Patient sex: F
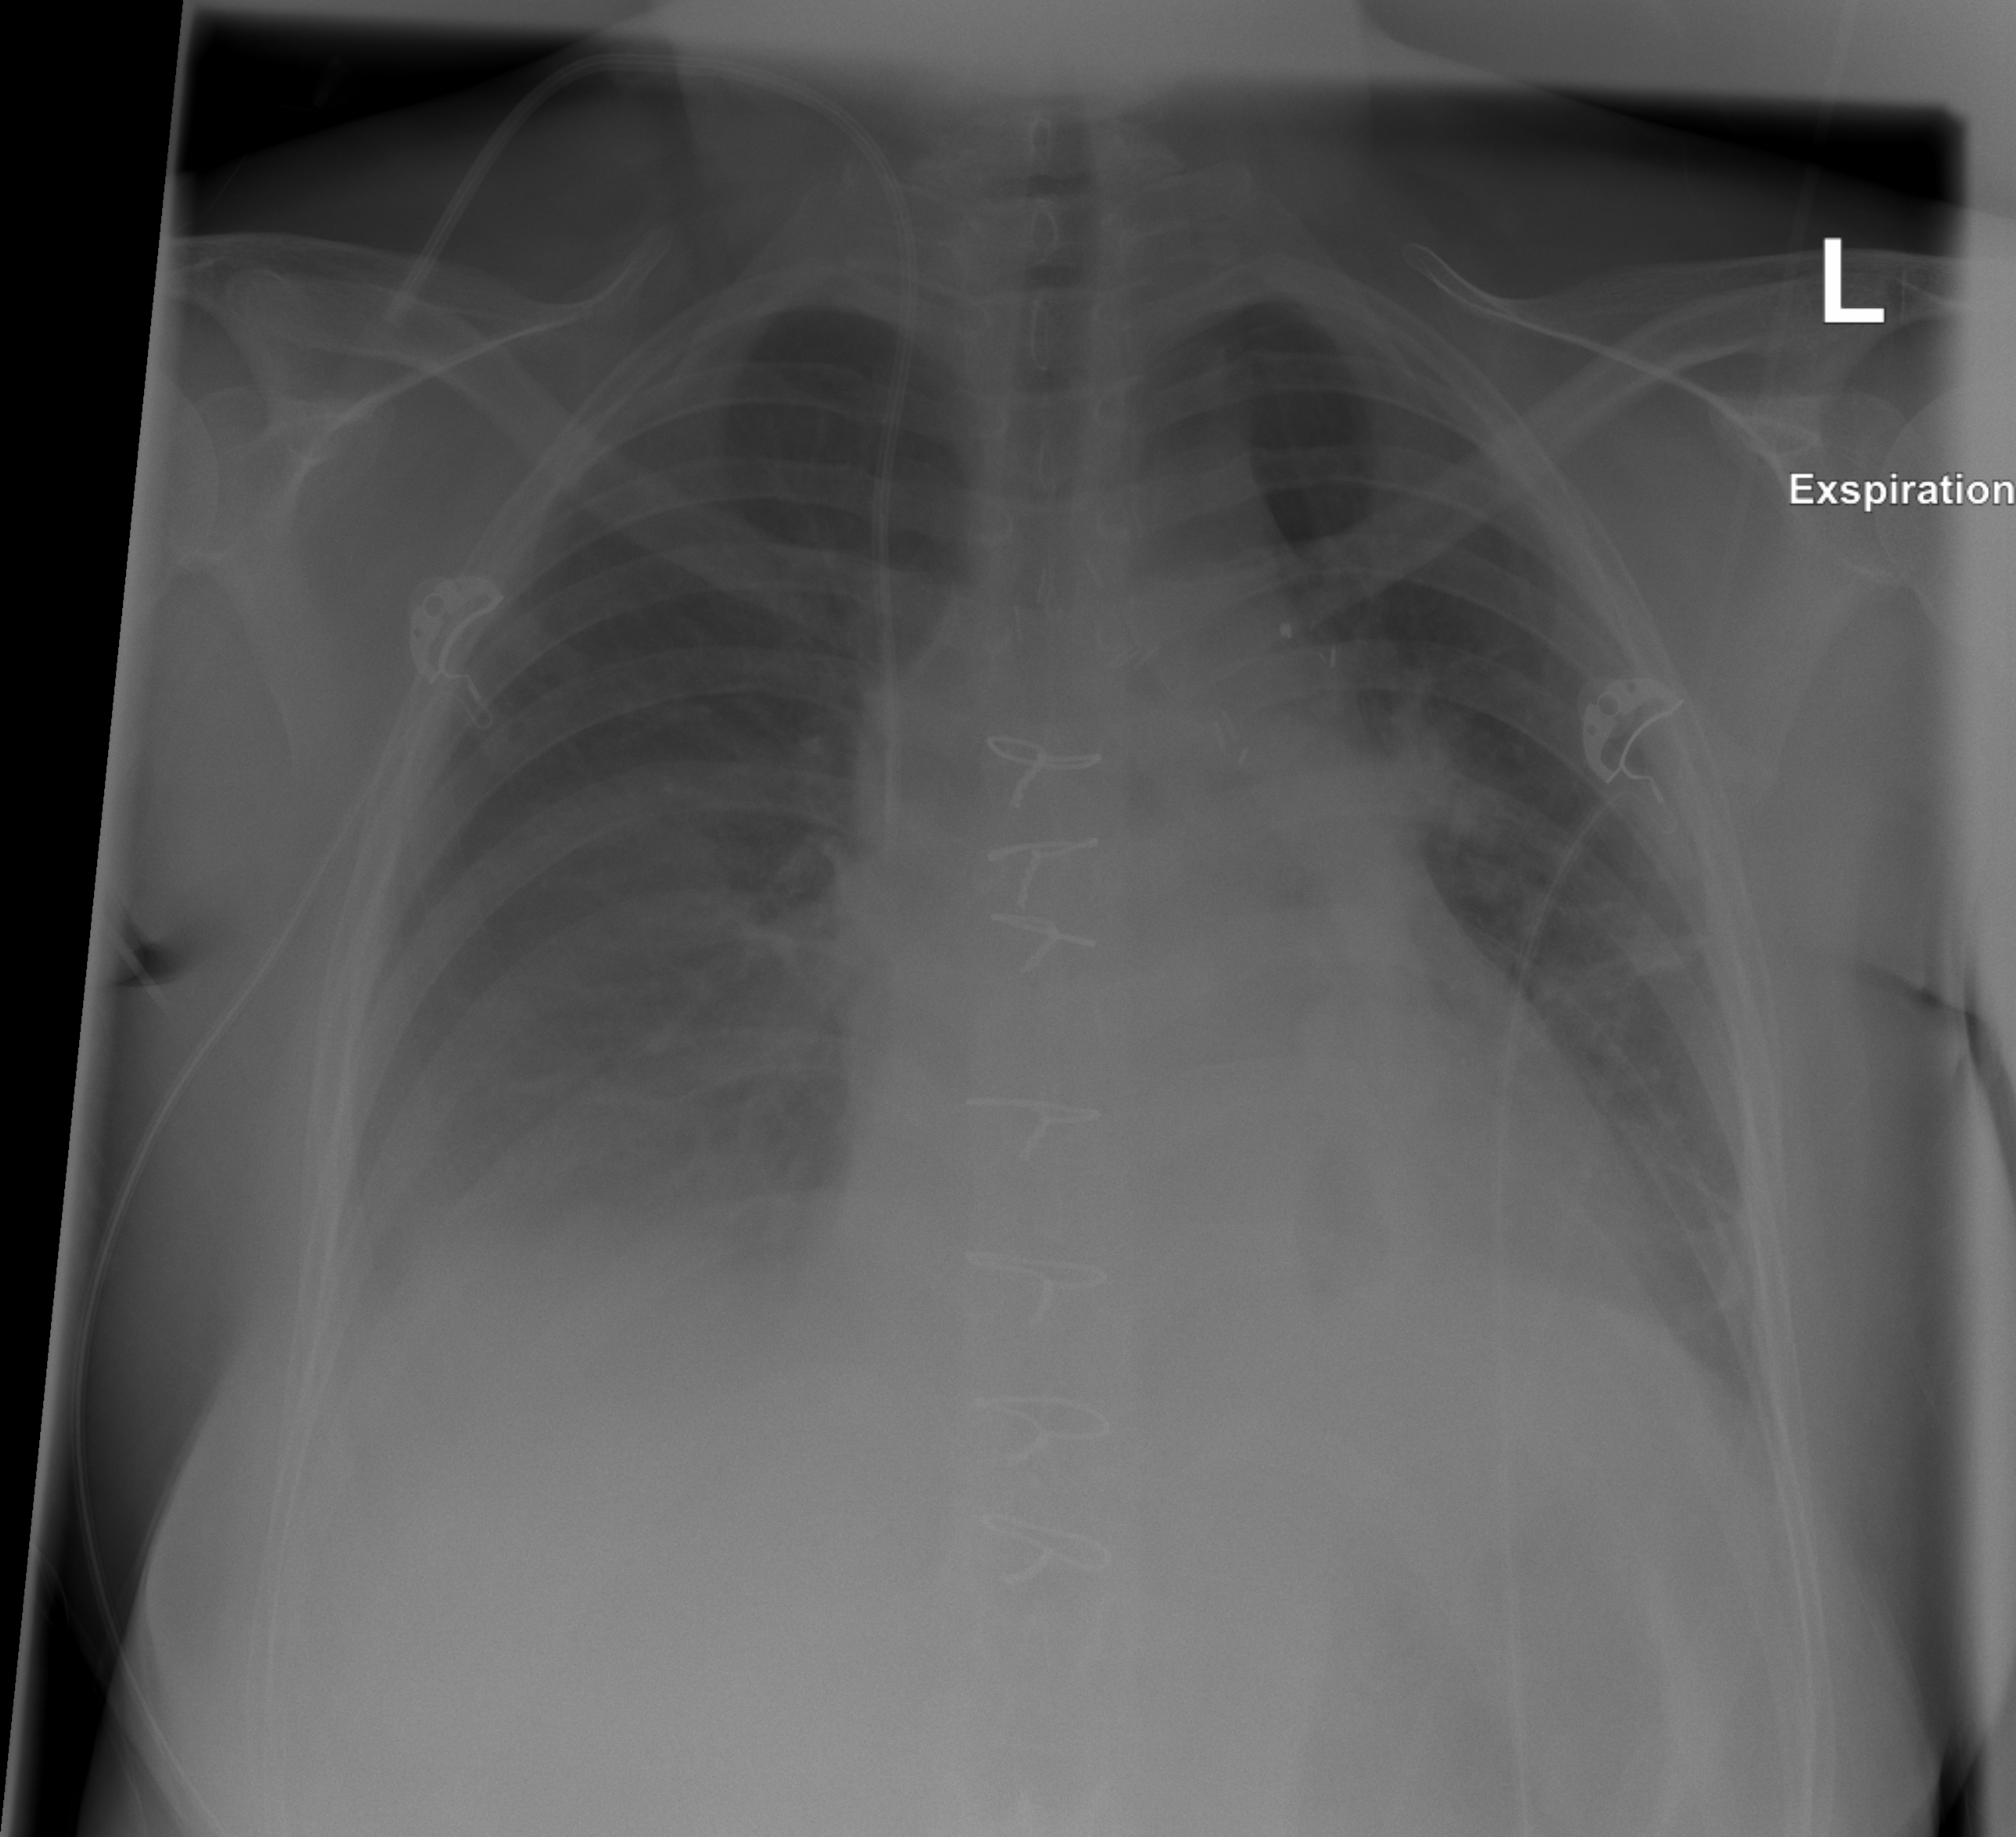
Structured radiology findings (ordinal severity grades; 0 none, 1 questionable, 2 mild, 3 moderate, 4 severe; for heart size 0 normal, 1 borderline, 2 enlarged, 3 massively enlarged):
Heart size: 2
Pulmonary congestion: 1
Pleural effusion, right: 0
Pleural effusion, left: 0
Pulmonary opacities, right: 0
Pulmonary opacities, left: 0
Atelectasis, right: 2
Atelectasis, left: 2